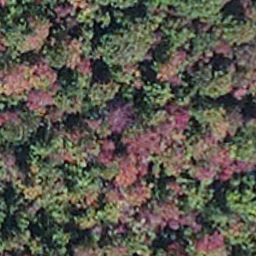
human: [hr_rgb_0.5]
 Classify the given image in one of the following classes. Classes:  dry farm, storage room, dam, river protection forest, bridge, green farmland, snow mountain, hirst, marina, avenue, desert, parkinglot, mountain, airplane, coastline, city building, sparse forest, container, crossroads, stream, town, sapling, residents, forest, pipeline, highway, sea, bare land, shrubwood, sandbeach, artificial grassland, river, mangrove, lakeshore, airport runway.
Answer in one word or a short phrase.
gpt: mangrove